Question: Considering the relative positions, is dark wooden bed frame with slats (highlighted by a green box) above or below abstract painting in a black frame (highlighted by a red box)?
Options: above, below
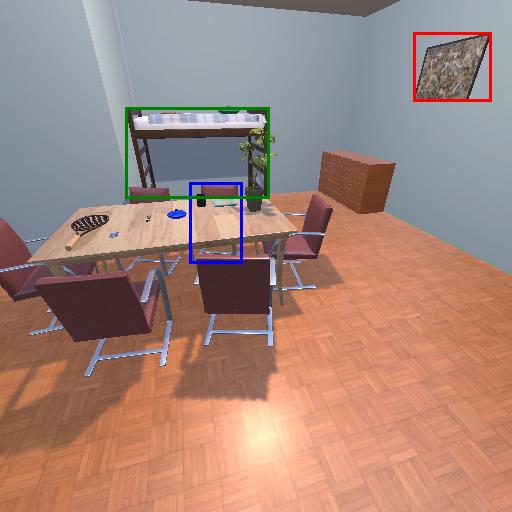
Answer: above